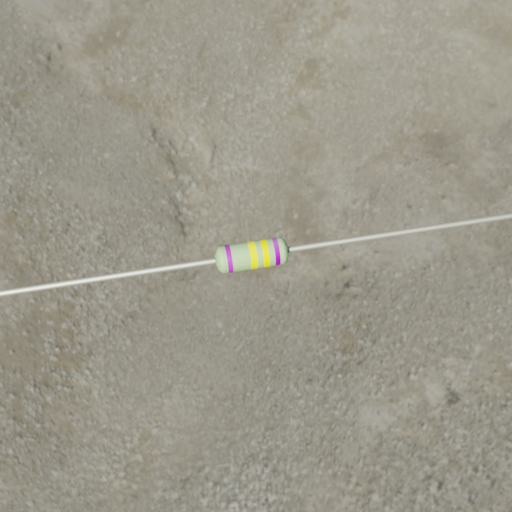
Resistor colour bands (in order): violet, yellow, yellow, violet